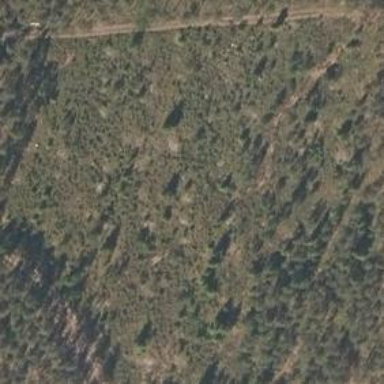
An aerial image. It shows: Patch of scrub vegetation.